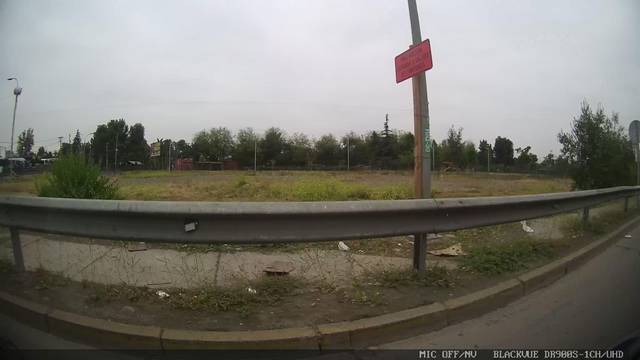
Region: Chile
Coordinates: -33.477, -70.671